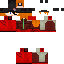
A female human skin with medium skin, wearing brown long hair dressed in a red hoodie and red pants, featuring a closed mouth.